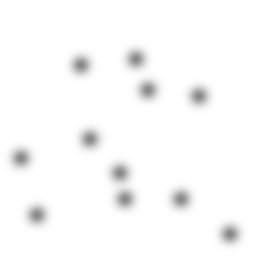
Squares: 0
Triangles: 0
Stars: 11
Total shapes: 11